Небольшая шайба, скользящая по гладкой горизонтальной поверхности, наезжает на гладкую горку, покоящуюся на той же поверхности (см. рисунок). После того, как шайба соскользнула с горки, оказалось, что шайба и горка движутся по гладкой горизонтальной поверхности с одинаковыми по модулю скоростями.
Определите, при каком соотношении масс шайбы и горки это возможно.
Найдите отношение максимальной потенциальной энергии, которая была у шайбы во время подъёма на горку, к начальной кинетической энергии шайбы. $\textit{Примечание}$. Во время подъёма и спуска шайба не отрывается от горки.
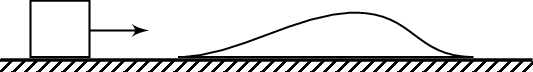
Определите, при каком соотношении масс шайбы и горки это возможно.
Решение: Пусть $m$ и $M$ — массы шайбы и горки соответственно, $v_{0}$ — начальная скорость шайбы, $v_{1}$ и $v_{2}$ — проекции скоростей шайбы и горки на направление $\vec v_{0}$ после соскальзывания шайбы. Запишем законы сохранения импульса и энергии: $$ mv_{0}=mv_{1}+Mv_{2}, \qquad (1) \\ \frac{m v_{0}^{2}}{2}=\frac{mv_{1}^{2}}{2}+\frac{Mv_{2}^{2}}{2}. \quad (2) $$ Из этих уравнений следует: $$ v_{1}=\frac{m-M}{m+M}v_{0}, v_{2}=\frac{2m}{m+M}v_{0}. \quad (3) $$ Шайба и горка после соскальзывания шайбы движутся с одинаковыми по модулю скоростями в противоположных направлениях $(v_{2}=-v_{1})$, следовательно, должно выполняться условие: $(m-M)=-2m$, откуда следует: $M=3m$.
Ответ: $$ M=3m. $$

Найдите отношение максимальной потенциальной энергии, которая была у шайбы во время подъёма на горку, к начальной кинетической энергии шайбы.
Решение: Рассмотрим теперь момент времени, когда шайба достигла максимальной высоты $H$. В этот момент скорости шайбы и горки одинаковы и равны $v$. Запишем для этого момента законы сохранения импульса и энергии: $$ mv_{0}=(m+M)v, \\ \frac{mv_{0}^{2}}{2}=mgH+\frac{m+M}{2}v^{2}. \quad (4) $$ Решая совместно эти уравнения, получим: $$ \frac{mv_{0}^{2}}{2} \left(1-\frac{m}{m+M}\right)=mgH, \quad (5) $$ откуда $$ \frac{mgH}{mv_{0}^{2} /2}=\frac{M}{m+M}=\frac{3}{4}. \quad (6) $$
Ответ: $$ \frac{m g H}{m v_{0}^{2} / 2}=\frac{3}{4}. $$
Темы:
T, Механика, Динамика, ЗСЭ, ЗСИ, Всероссийские